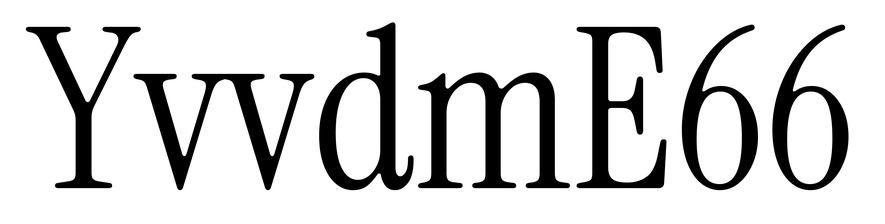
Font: InstrumentSerif-Regular